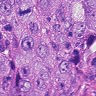
Metastatic tissue present: yes